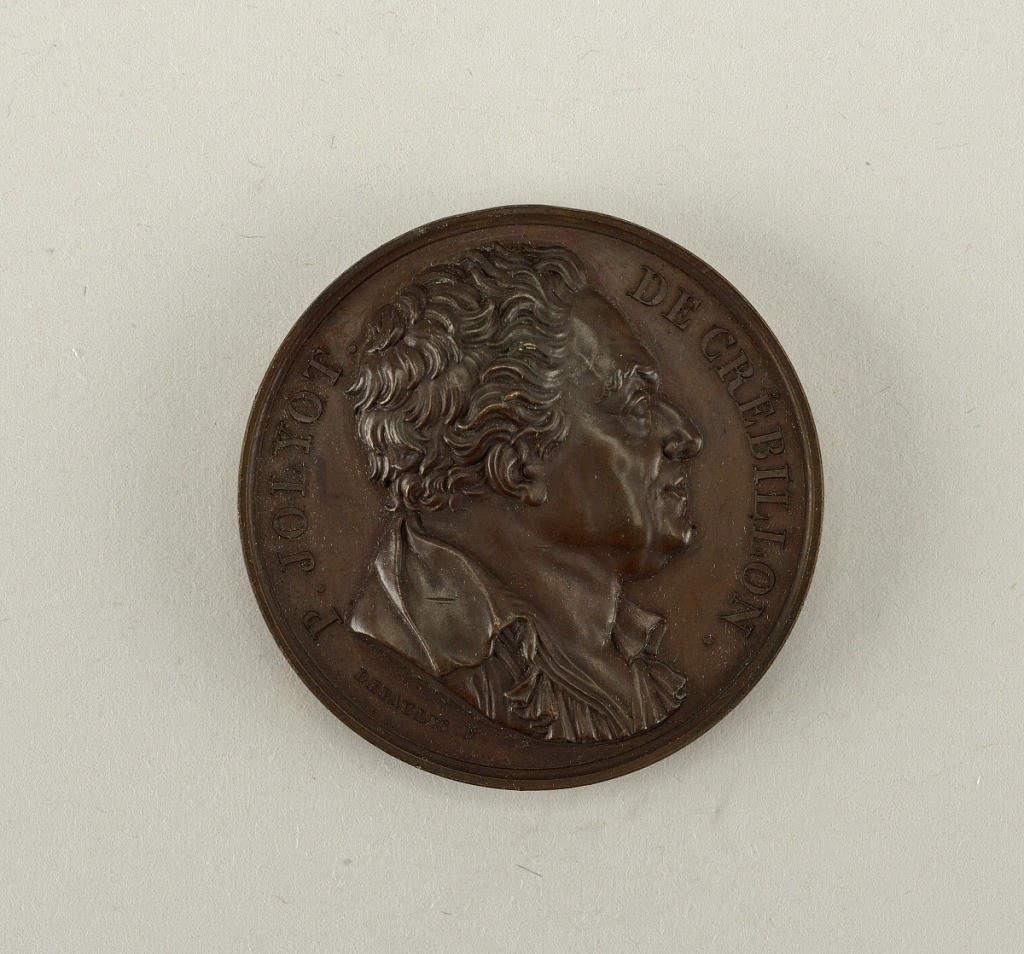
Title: Galerie métallique des grands hommes français (Great Men of France)
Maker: Alexis Joseph Depaulis, French, 1792 - 1867
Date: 1818
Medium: Cast bronze
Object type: Medal
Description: Bust of Prosper Jolyot de Crébillon (1674 -1762).